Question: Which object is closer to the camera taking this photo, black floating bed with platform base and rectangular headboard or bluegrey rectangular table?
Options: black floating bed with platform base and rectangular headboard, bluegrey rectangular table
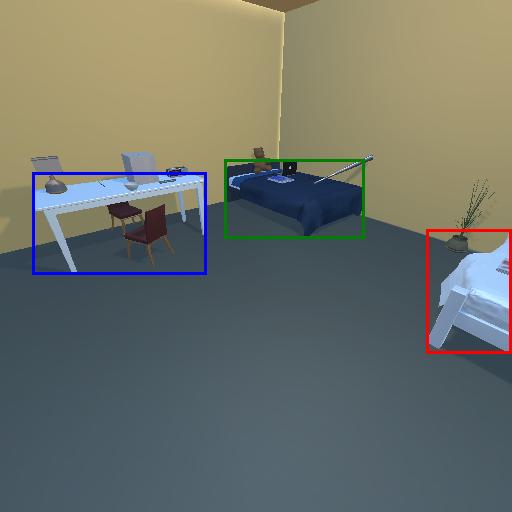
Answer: black floating bed with platform base and rectangular headboard